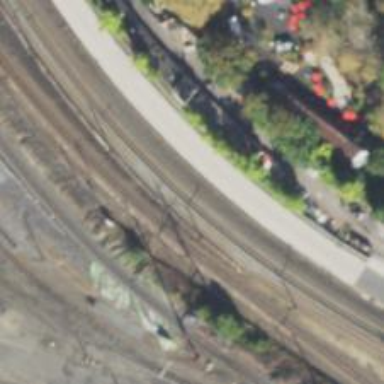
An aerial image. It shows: Railway track with contact line for electrification.